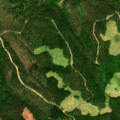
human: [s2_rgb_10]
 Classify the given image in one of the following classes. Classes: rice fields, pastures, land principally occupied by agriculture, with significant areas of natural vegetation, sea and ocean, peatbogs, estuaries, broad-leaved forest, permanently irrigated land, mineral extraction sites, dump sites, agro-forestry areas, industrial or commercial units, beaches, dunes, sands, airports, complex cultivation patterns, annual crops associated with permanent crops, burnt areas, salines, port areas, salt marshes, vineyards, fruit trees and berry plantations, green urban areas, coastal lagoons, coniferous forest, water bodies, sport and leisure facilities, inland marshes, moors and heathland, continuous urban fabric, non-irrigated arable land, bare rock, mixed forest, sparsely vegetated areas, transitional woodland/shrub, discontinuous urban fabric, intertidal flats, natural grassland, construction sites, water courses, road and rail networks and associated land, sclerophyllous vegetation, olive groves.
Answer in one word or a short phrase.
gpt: coniferous forest, transitional woodland/shrub